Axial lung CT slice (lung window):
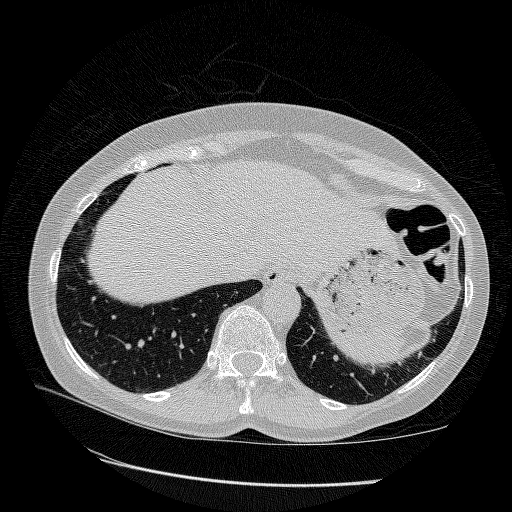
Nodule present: no